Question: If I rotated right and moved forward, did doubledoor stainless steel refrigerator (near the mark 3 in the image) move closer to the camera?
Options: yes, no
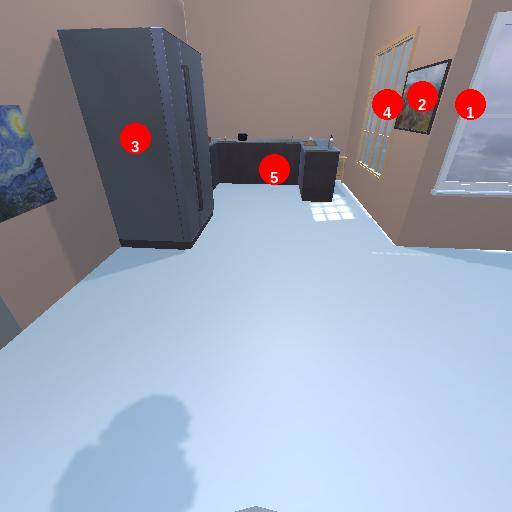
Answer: yes